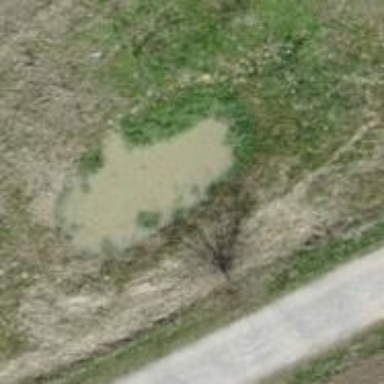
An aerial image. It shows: Pond with natural water.